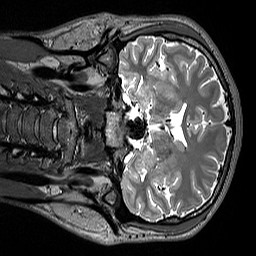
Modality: T2w
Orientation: coronal
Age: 27
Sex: male
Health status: healthy
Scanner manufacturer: siemens
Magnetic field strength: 3 T
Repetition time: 3.2 s
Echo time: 0.412 s